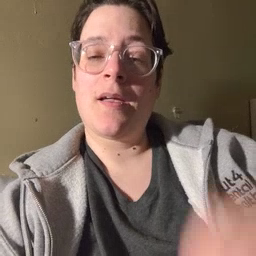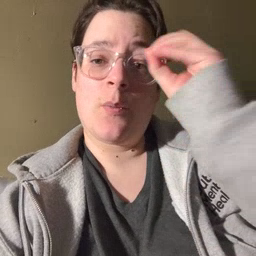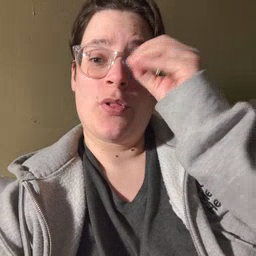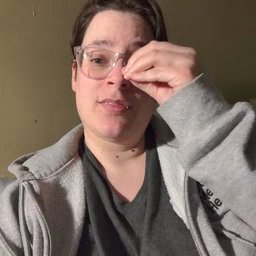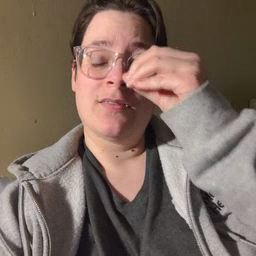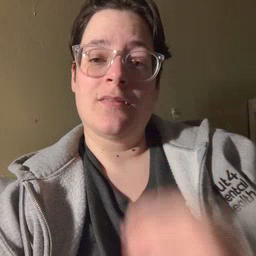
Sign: owl